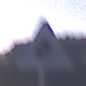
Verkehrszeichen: UnzureichendesLichtraumprofil
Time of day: SunriseSunset
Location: Outdoor (Nature)
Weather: Clear
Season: NotSpecified
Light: Natural